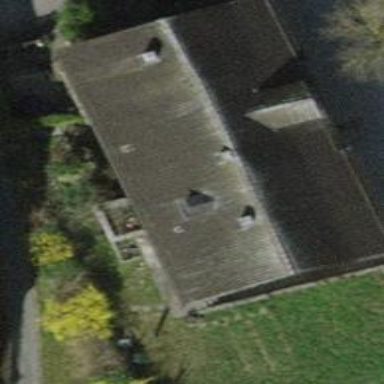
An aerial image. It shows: Terrace building.